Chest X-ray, AP view. Patient: 20 years old, sex M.
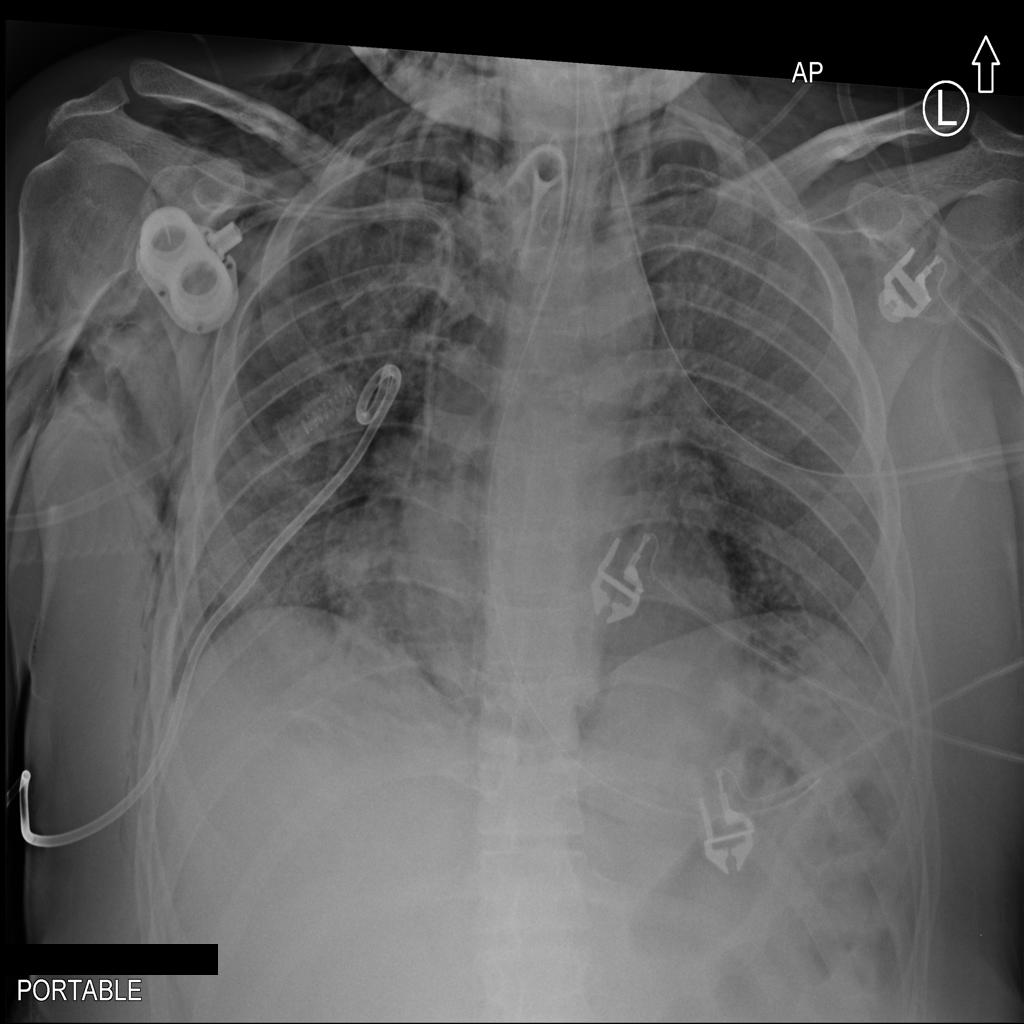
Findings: No Finding